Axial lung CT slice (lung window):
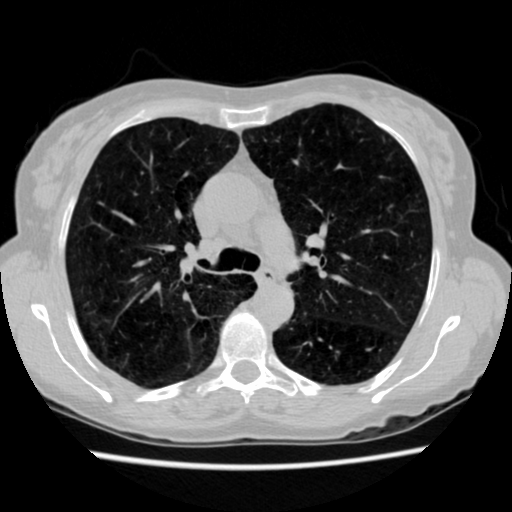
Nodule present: no